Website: lowes
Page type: cart
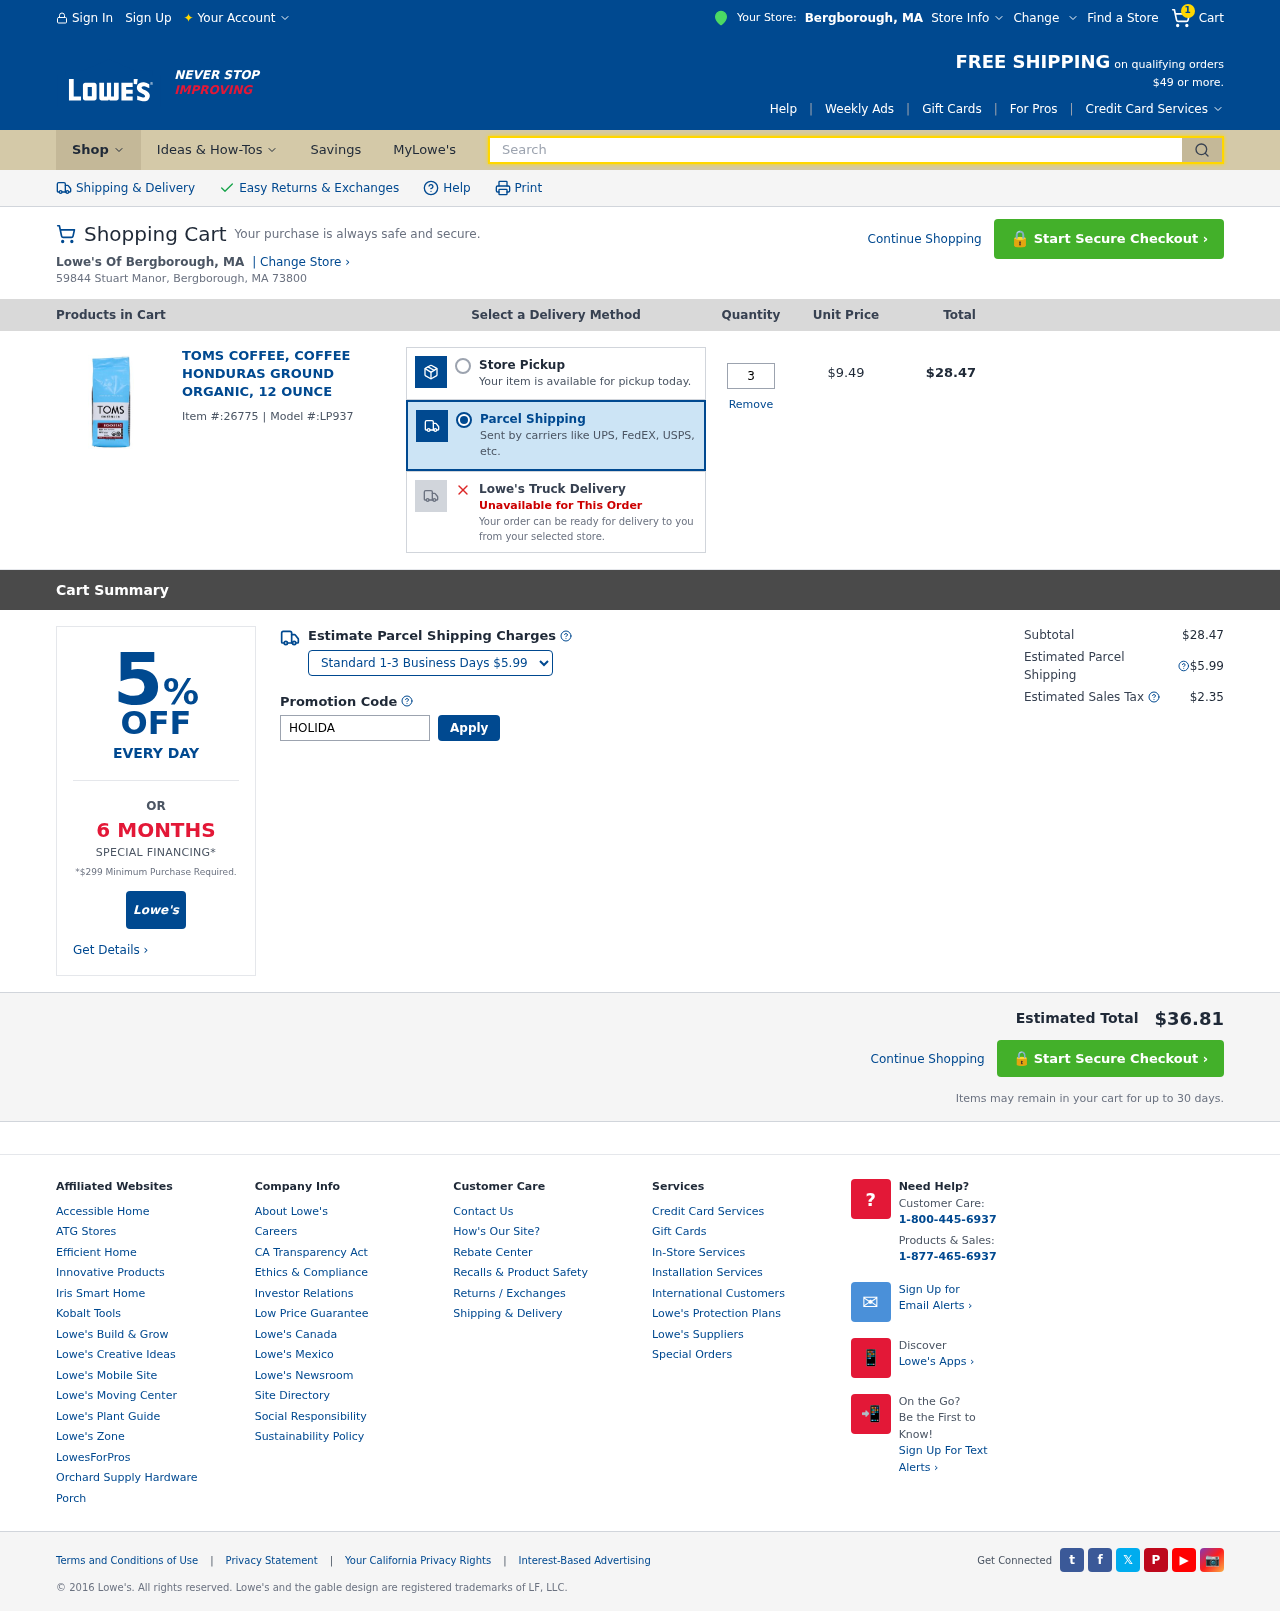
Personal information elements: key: PII_CITY
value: Bergborough
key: PII_STATE_ABBR
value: MA
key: PII_STREET
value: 59844 Stuart Manor
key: PII_CITY_STATE_ZIP
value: Bergborough, MA 73800
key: PII_PROMO_CODE
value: HOLIDAY56
Product elements: key: PRODUCT1_NAME
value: Toms Coffee, Coffee Honduras Ground Organic, 12 Ounce
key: PRODUCT1_PRICE
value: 9.49
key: PRODUCT1_QUANTITY
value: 3
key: PRODUCT1_ITEM_ID
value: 26775
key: PRODUCT1_MODEL_ID
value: LP937
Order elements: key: ORDER_NUM_ITEMS
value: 1
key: ORDER_ITEM_TOTAL
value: $28.47
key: ORDER_SUBTOTAL
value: $28.47
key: ORDER_SHIPPING_COST
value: $5.99
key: ORDER_TAX
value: $2.35
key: ORDER_TOTAL
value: $36.81
Search elements: key: HEADER_SEARCH
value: Search